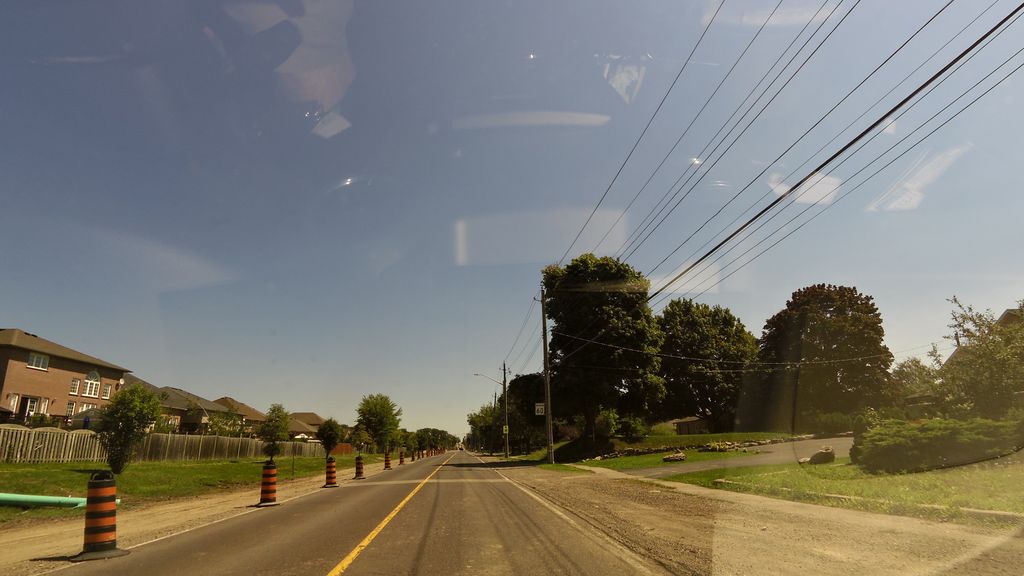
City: hamilton